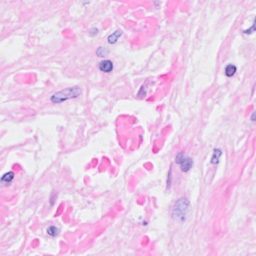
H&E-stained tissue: Breast